Question: I want to parse TCP Packets individually without using PCAPLib's own data structures. For that reason, I need to get the bytearray of TCP header.
'''
from pcapfile import savefile
capfile = open('delta_capture.pcap')
sf = savefile.load_savefile(capfile)
for packet in sf.packets:
print packet.timestamp
print packet.packet
print packet.header # Returns a library object, I need the bytearray instead, as I want to use my own data structure and parse.
capfile.close()
'''
I tried debugging and inspectiong the object structure, but couldn't see any objects which store the actual bytes in the TCP header.
Screenshot for debugger result for the variable "packet":

Is it even possible to do so in this library?
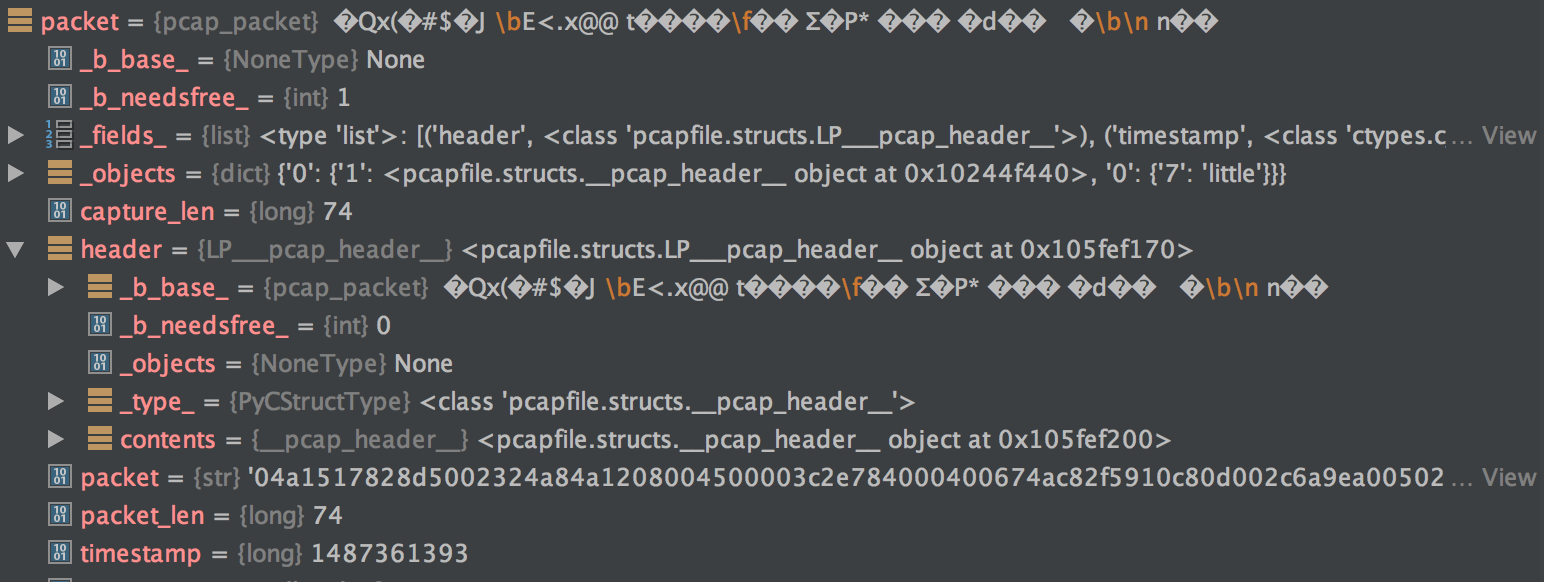
Answer: A 'bytearray' of the header is not directly accessible. Various fields in the header are parsed, and the entire packet is available:
'''
for packet in sf.packets:
print(packet.timestamp)
print(packet.packet)
# show header fields
print(packet.header.contents.magic) # file magic number
print(packet.header.contents.major) # major version number
print(packet.header.contents.minor) # minor version number
print(packet.header.contents.tz_off) # timezone offset
print(packet.header.contents.ts_acc) # timestamp accuracy
print(packet.header.contents.snaplen) # snapshot length
print(packet.header.contents.ll_type) # link layer header type
print(packet.header.contents.byteorder) # byte order specifier
print(packet.header.contents.ns_resolution) # nanosecond resolution
# show entire packet
print(packet.raw())
'''